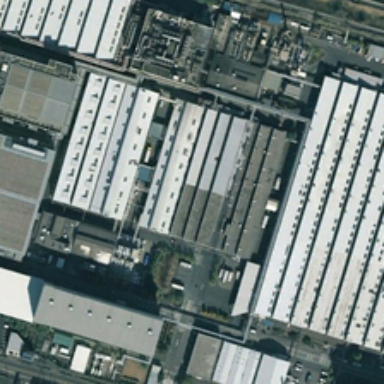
A large number of white buildings were built in the factory .